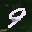
Label: 9